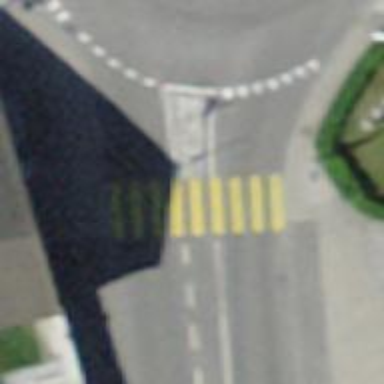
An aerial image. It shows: Zebra crossing on the road.